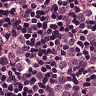
Metastatic tissue present: yes